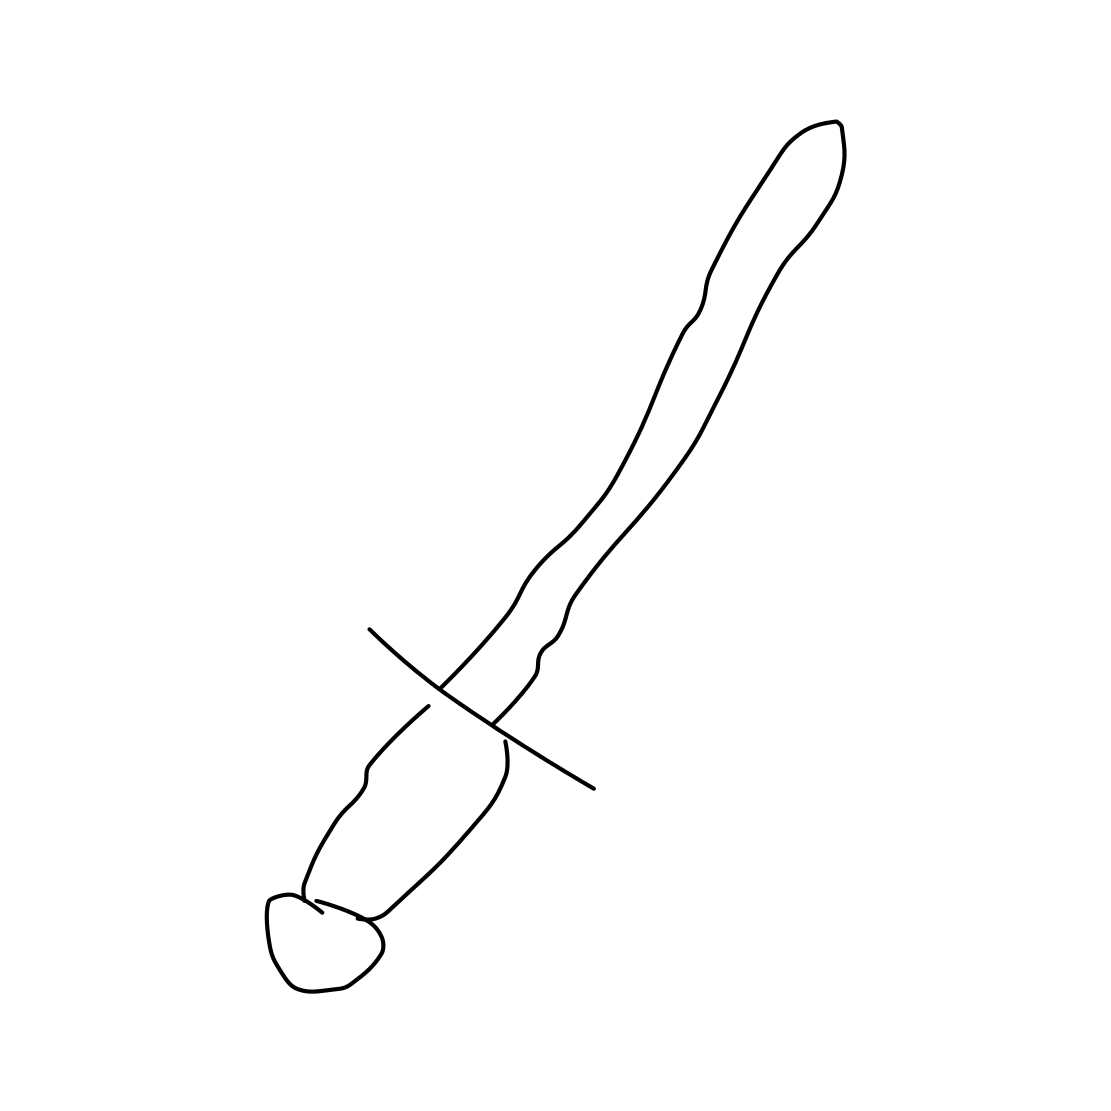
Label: sword